Field crop: maize
Growth stage: 2
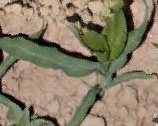
Species: maize